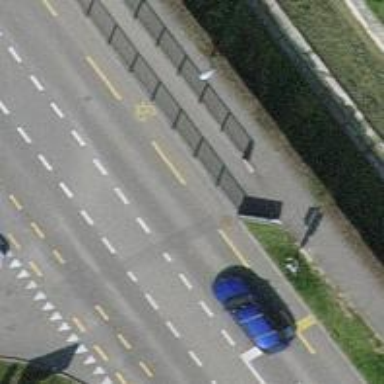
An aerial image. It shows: Asphalt footway with crossing island.